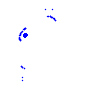
Particle: pion